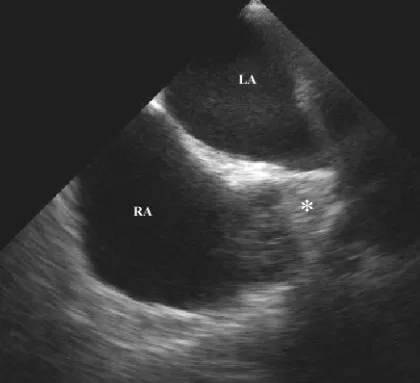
Transesophageal echocardiography in right atrial long axis two-dimensional echocardiographic view demonstrates absence of right vena cava superior (black star) (LA = left atrium, RA= right atrium).
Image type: radiology (ultrasound)